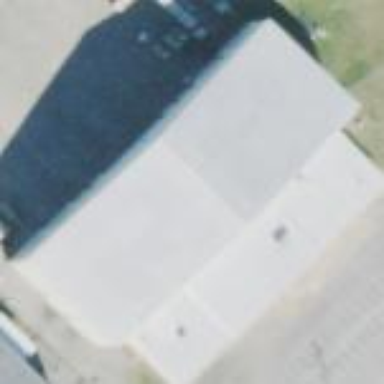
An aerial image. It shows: Hangar building at the airport.